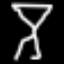
Label: hourglass